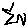
Label: star